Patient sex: F
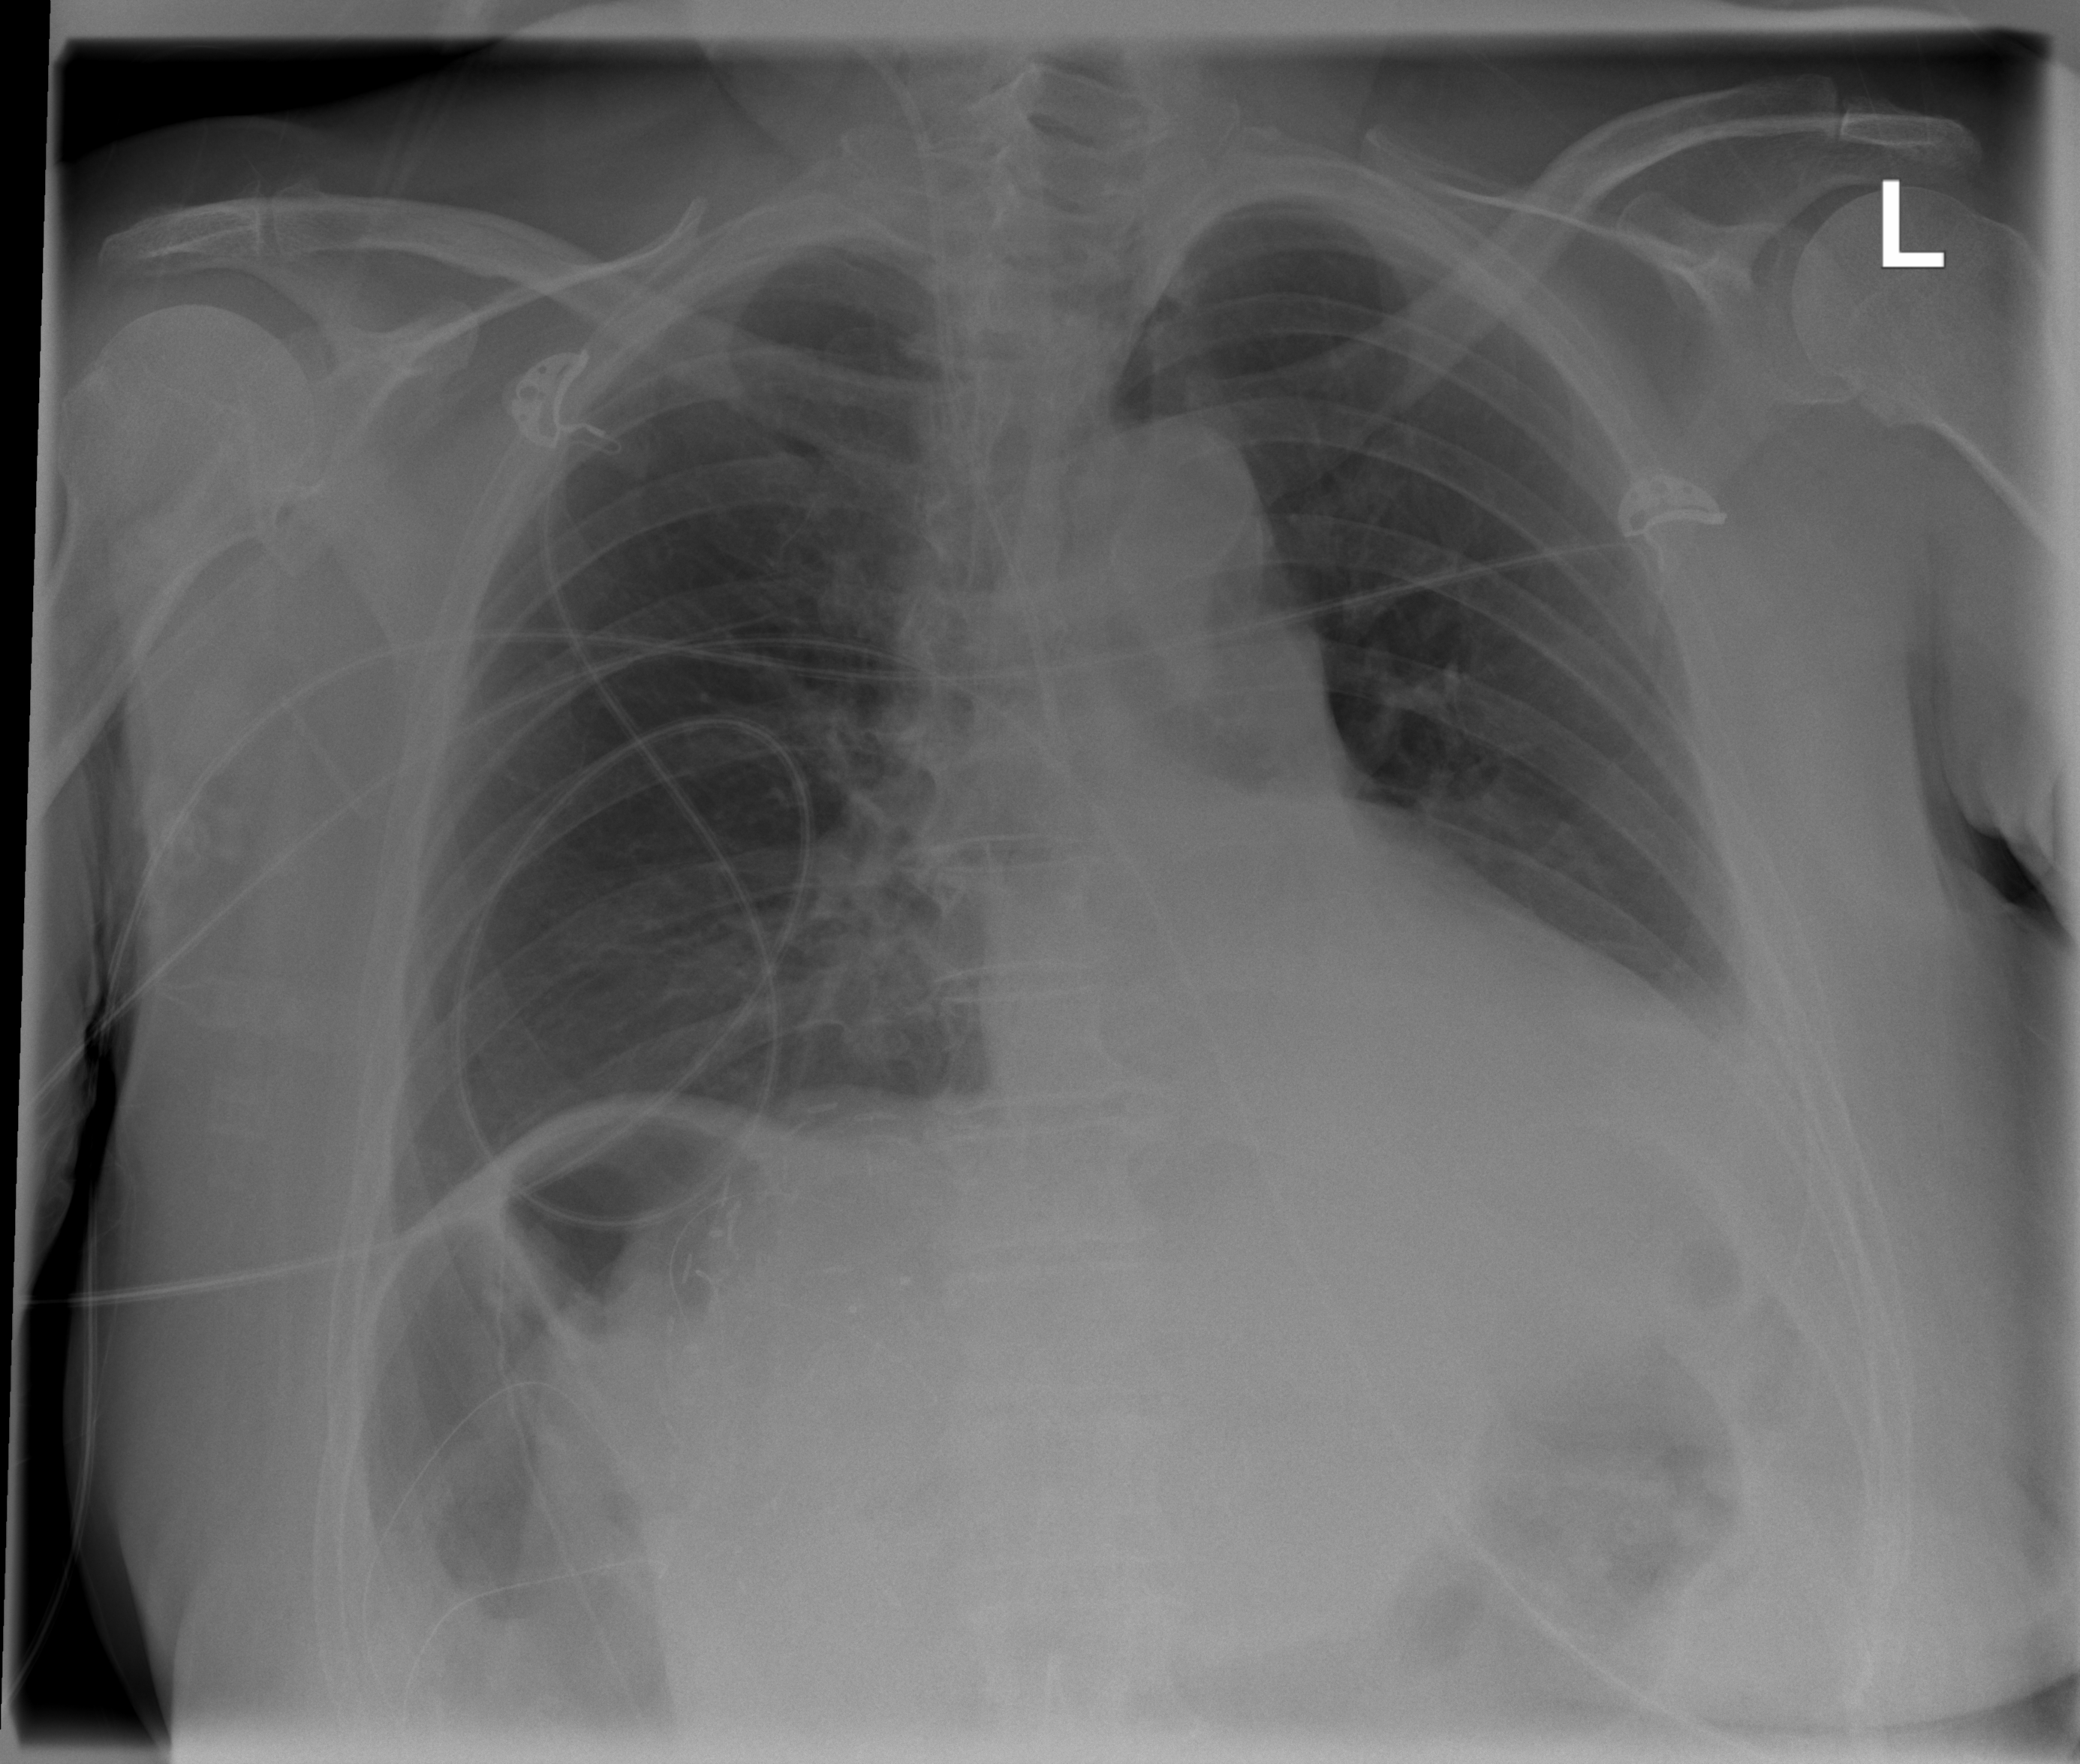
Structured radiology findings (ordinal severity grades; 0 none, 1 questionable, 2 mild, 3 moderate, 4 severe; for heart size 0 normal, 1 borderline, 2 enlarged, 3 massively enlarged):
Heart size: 0
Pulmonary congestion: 0
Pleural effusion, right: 1
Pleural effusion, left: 2
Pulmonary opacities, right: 0
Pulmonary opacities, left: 0
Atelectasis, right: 1
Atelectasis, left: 2